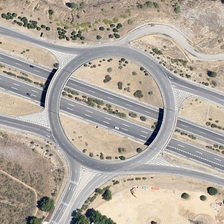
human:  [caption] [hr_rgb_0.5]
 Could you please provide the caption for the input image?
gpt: many sparse green tree are near a viaduct .

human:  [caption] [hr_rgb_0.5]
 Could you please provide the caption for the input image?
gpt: many sparse green tree are near a viaduct .

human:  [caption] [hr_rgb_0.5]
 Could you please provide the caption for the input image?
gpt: many sparse green tree are near a viaduct .

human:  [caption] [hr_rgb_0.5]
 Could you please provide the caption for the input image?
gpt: many sparse green tree are near a viaduct .

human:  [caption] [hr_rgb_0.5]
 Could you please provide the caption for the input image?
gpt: many sparse green tree are near a viaduct .